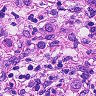
Metastatic tissue present: yes